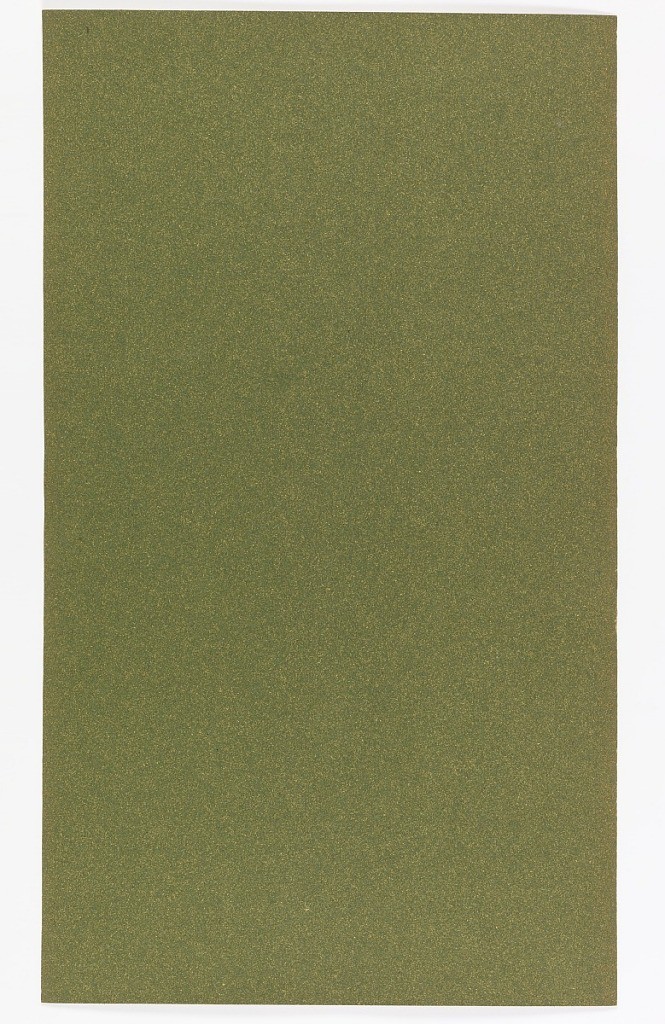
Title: Sidewall
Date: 1880–1920
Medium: Oatmeal paper
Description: Green oatmeal paper, unprinted.